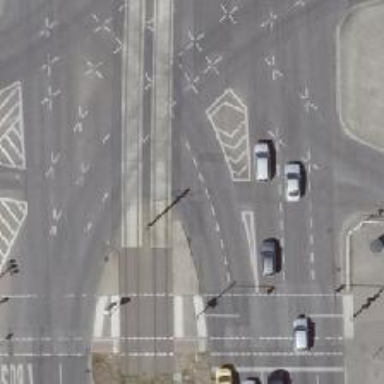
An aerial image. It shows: Tram level crossing on the railway.